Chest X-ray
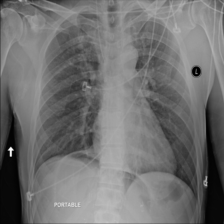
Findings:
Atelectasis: negative
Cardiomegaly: negative
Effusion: negative
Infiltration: negative
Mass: negative
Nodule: negative
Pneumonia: negative
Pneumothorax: negative
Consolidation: negative
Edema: negative
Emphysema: negative
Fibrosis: negative
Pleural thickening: negative
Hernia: negative